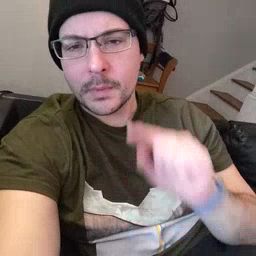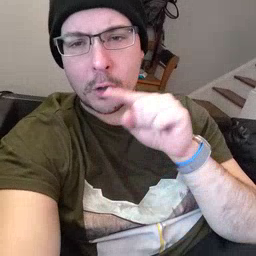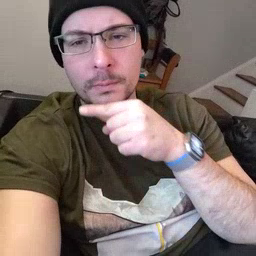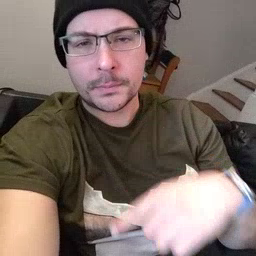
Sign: carrot